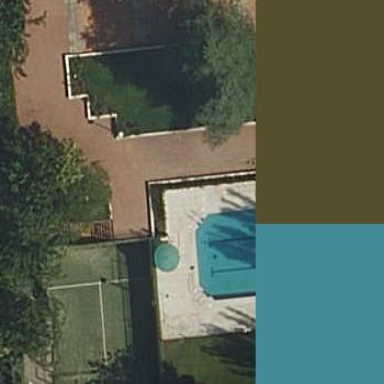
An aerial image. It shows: Swimming pool located in leisure land.